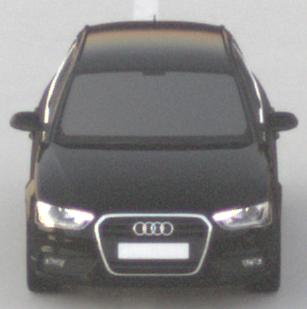
Make: Audi
Model: A4 Avant 1.8 TFSI
Detailed model: A4 (B8) Avant
Model produced from: 2012/02
Model produced until: 2015/04
Doors: 5
Color: black
Road condition: dry road
Daytime: sunrise or sunset
Contrast: low contrast